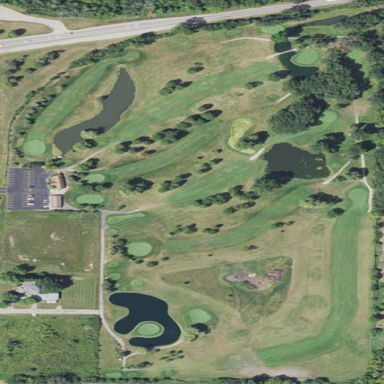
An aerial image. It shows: Golf course.